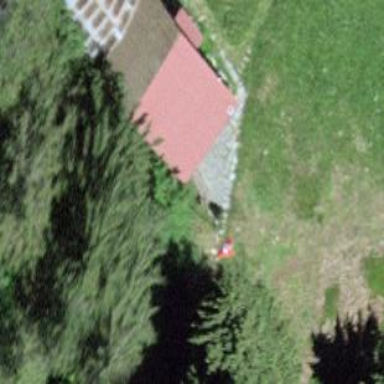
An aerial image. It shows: Cabin.